Interaction volume radius: 5 \u00c5
Interaction volume height: 30 \u00c5
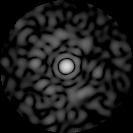
Disorder parameter: 0.8594